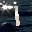
Label: 1